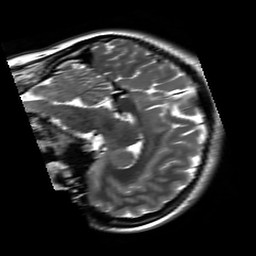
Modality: T2w
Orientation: sagittal
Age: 23
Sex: female
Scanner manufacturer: siemens
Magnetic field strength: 3 T
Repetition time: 8.53 s
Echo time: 0.091 s